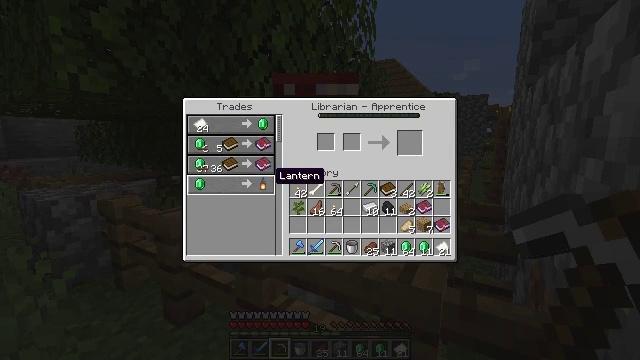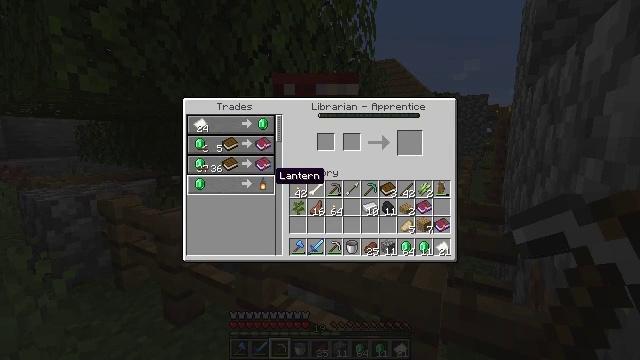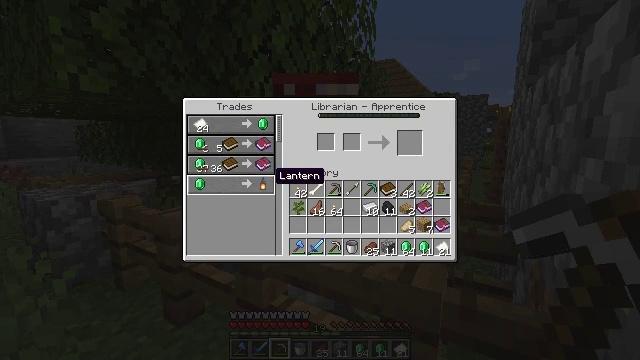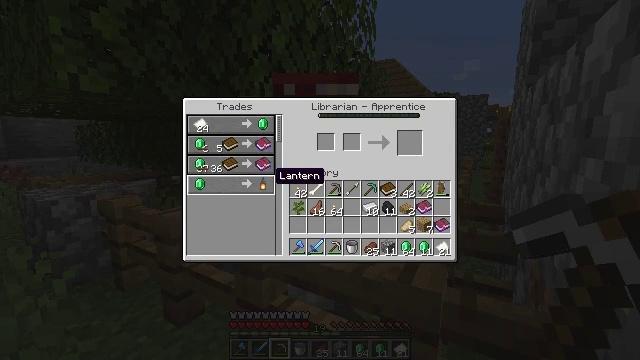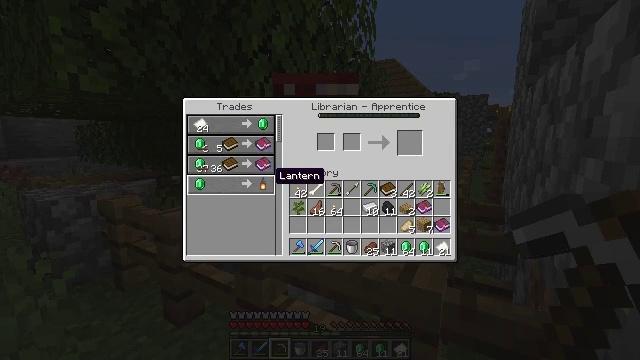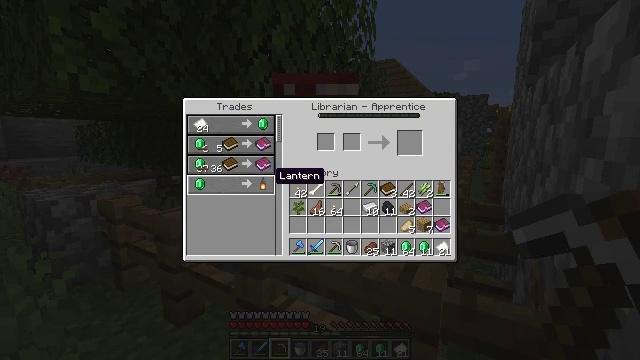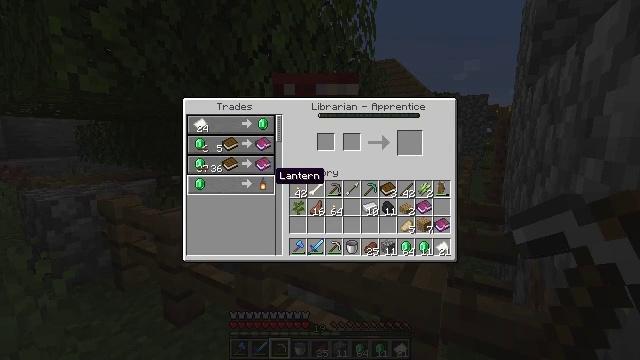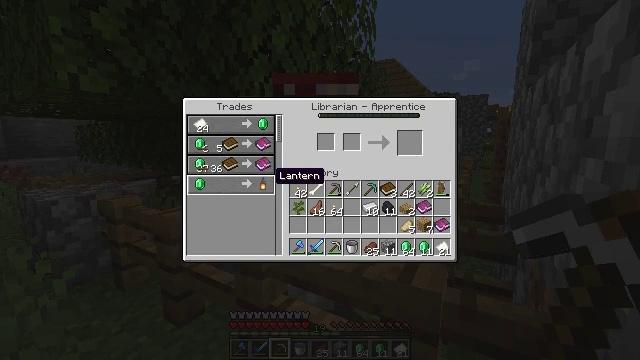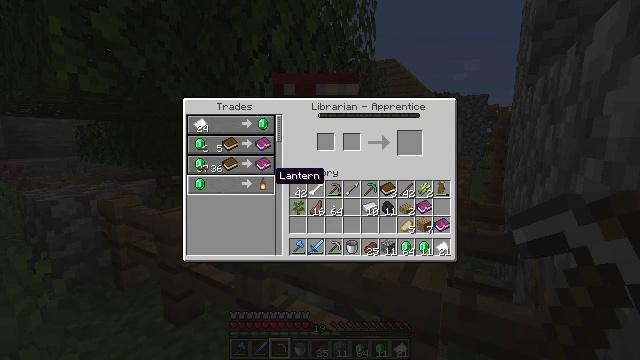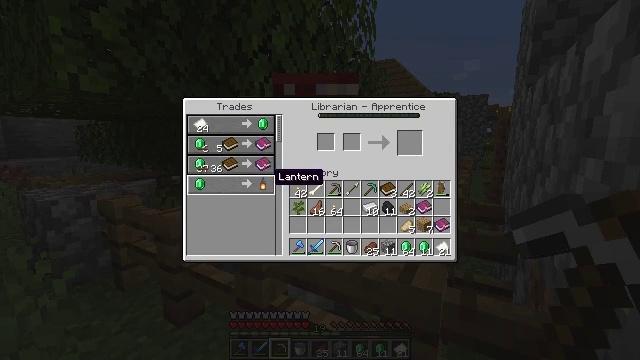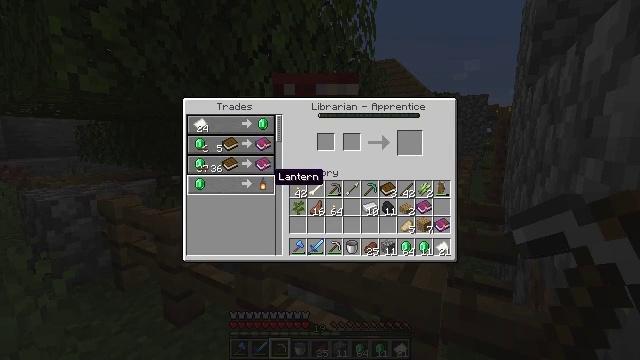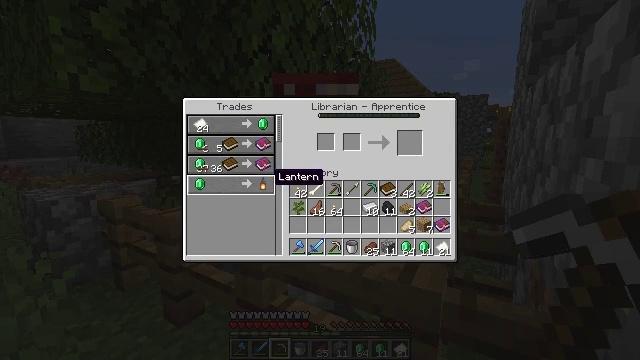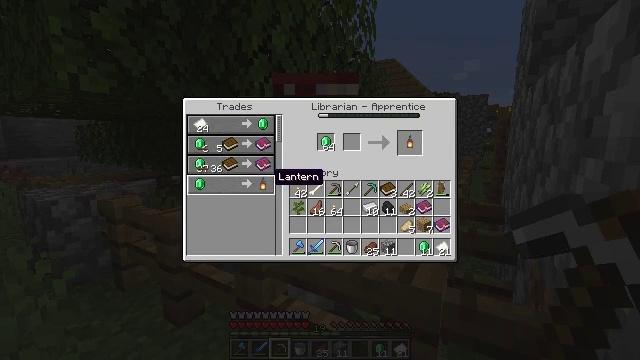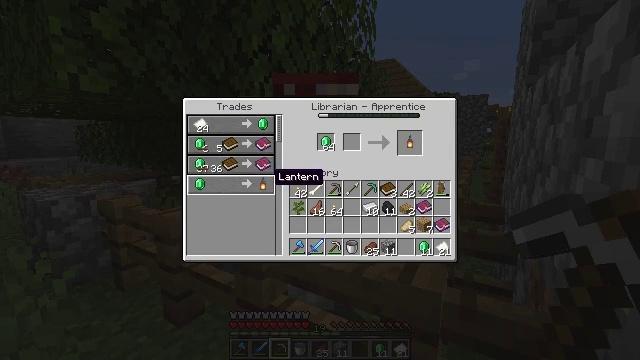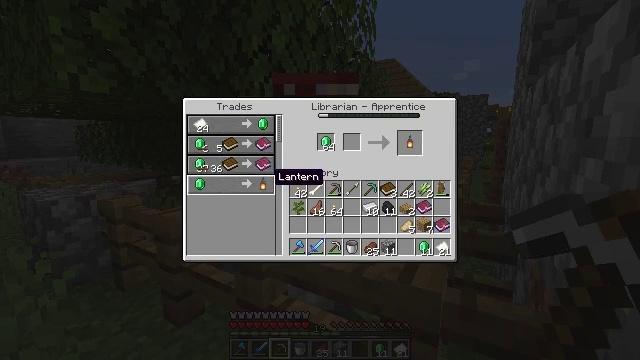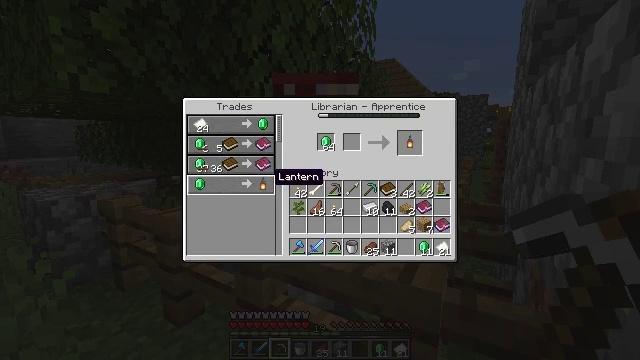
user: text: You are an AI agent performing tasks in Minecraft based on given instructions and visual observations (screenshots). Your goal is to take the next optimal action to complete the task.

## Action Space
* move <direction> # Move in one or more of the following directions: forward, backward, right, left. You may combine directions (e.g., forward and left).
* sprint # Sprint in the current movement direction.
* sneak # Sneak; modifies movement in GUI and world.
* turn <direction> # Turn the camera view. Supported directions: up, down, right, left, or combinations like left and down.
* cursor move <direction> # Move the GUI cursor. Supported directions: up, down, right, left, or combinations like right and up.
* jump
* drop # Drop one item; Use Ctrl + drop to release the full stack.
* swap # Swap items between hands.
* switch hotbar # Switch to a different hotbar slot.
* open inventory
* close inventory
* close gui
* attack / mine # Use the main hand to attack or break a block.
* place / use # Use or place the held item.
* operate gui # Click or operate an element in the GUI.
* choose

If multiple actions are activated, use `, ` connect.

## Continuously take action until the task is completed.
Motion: motion action
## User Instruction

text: Use a crafting table to make a lantern with a torch and iron nuggets.
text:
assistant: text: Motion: no_op
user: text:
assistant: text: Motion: no_op
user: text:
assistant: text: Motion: no_op
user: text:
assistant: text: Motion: no_op
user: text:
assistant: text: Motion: no_op
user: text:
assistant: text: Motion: no_op
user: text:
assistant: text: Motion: no_op
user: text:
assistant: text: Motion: no_op
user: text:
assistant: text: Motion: no_op
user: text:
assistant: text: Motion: no_op
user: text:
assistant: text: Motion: no_op
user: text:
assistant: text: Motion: operate gui
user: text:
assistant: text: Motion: operate gui
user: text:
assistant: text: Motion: operate gui
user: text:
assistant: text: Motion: no_op
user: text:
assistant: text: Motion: no_op
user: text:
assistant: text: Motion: no_op
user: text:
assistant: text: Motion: no_op
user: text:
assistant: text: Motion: no_op
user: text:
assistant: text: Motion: no_op
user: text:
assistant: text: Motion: no_op
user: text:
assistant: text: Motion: no_op
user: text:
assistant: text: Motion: no_op
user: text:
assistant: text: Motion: no_op
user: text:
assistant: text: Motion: no_op
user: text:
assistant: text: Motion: no_op
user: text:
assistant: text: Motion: no_op
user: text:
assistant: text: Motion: no_op
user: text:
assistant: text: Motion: no_op
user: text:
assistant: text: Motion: no_op